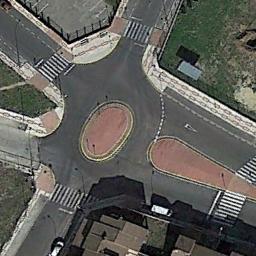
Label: roundabout